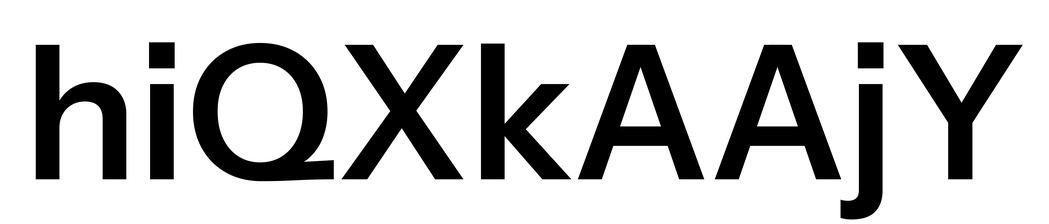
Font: InstrumentSans_SemiBold